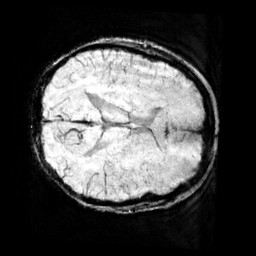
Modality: minIP
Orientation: axial
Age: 10
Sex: male
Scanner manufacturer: siemens
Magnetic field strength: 3 T
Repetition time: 0.027 s
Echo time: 0.02 s